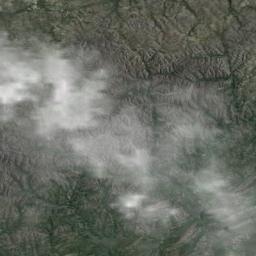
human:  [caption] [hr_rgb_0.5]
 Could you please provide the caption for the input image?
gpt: The white cloud is above green land .

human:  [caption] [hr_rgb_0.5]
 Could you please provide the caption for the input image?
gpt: White clouds on the ground where green and yellow intersect .

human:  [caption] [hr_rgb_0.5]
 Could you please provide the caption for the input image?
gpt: There is a little thin cloud above the farmland .

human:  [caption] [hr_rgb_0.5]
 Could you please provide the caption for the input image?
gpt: The stratus clouds are located above the mountains .

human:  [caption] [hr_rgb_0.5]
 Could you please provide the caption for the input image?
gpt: There are some gauzy clouds over some dry lands .